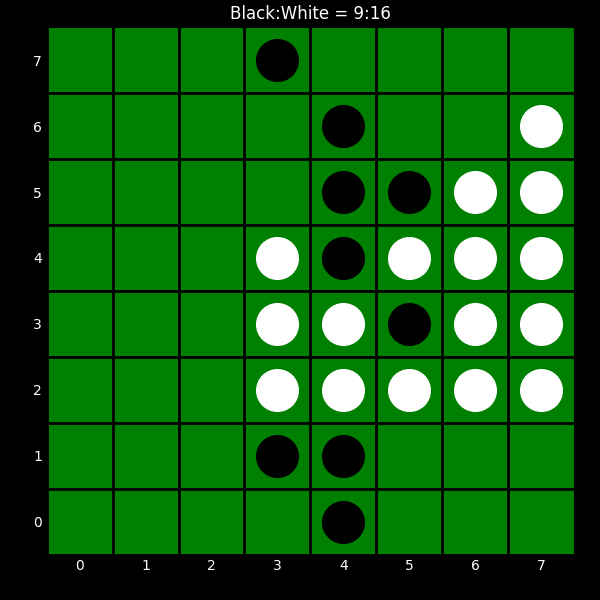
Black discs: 9
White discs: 16